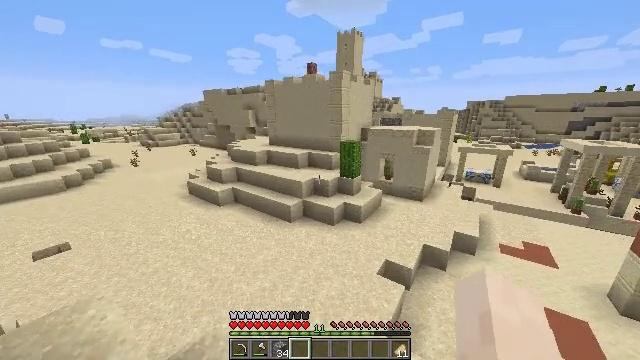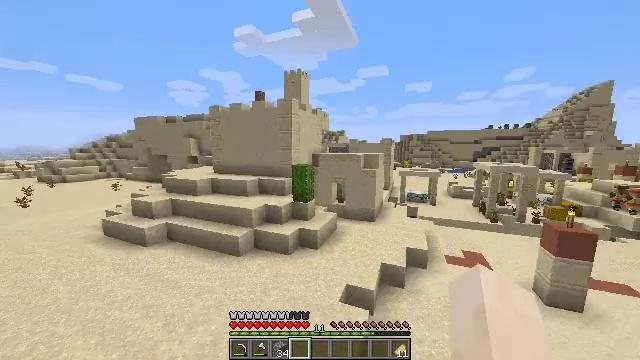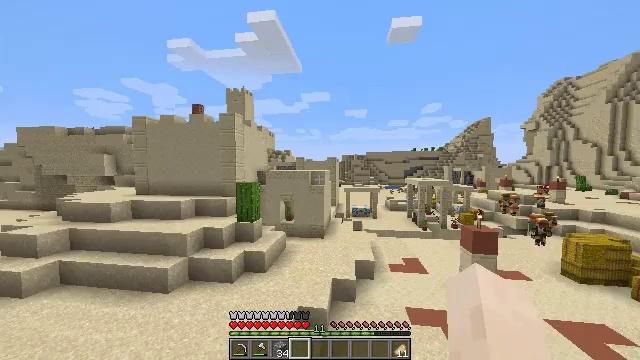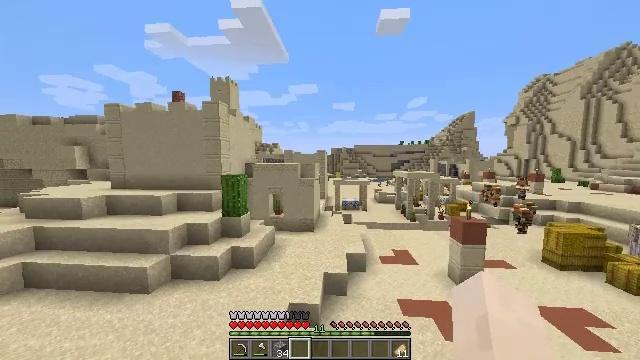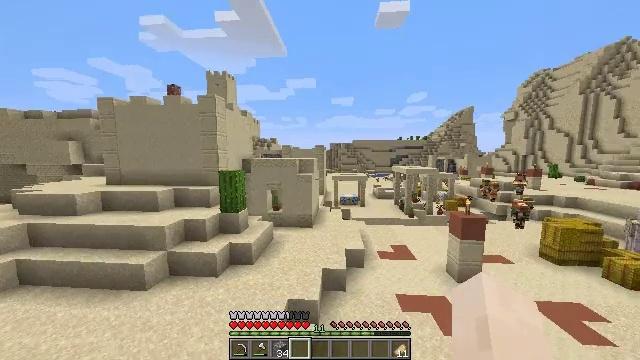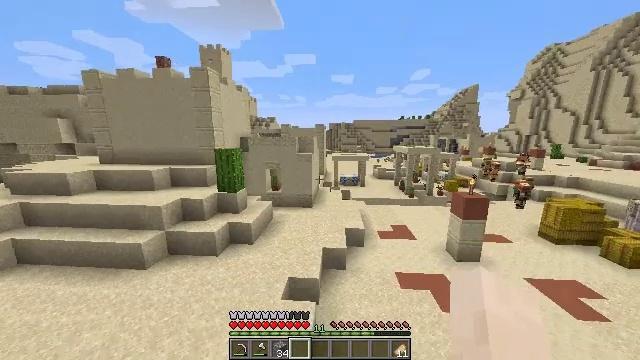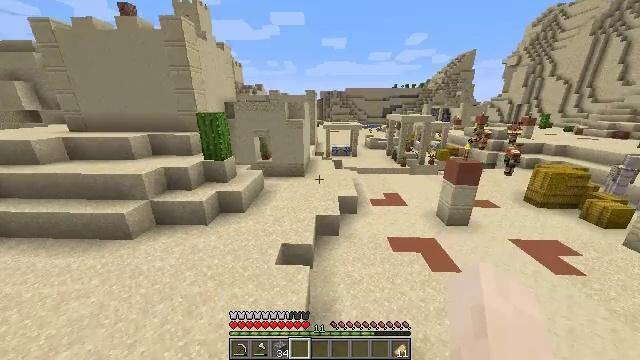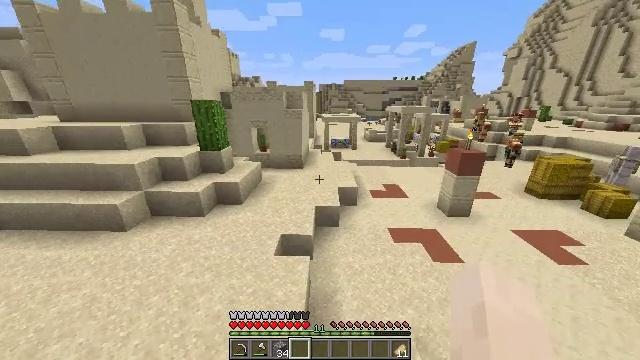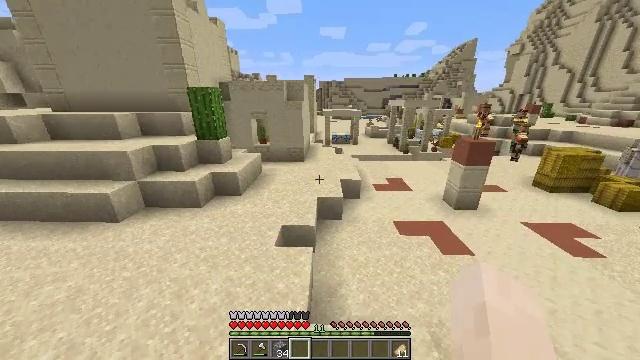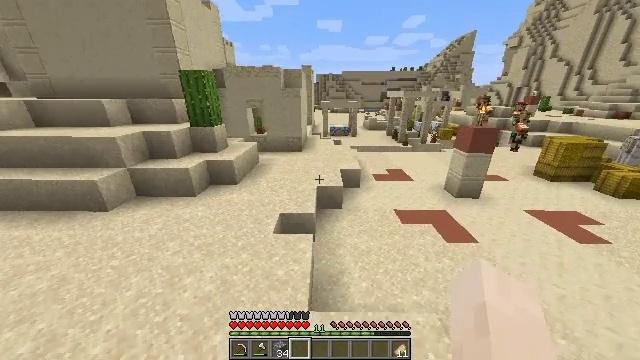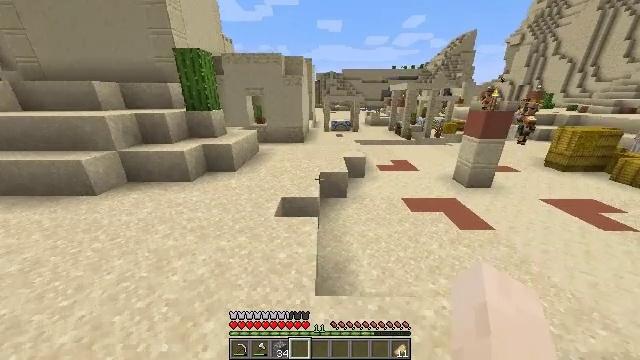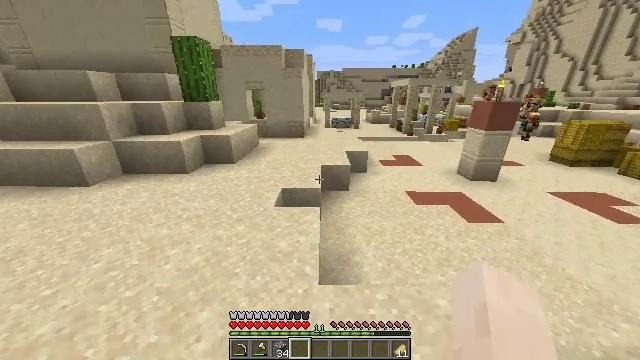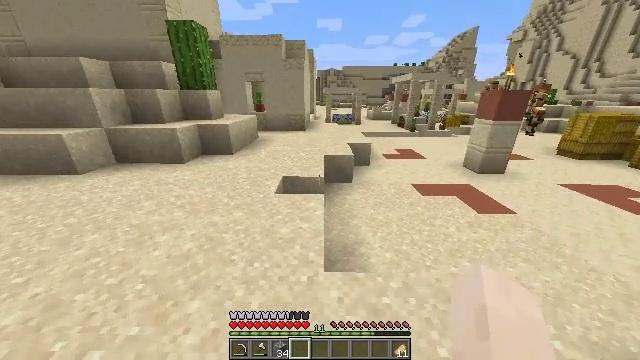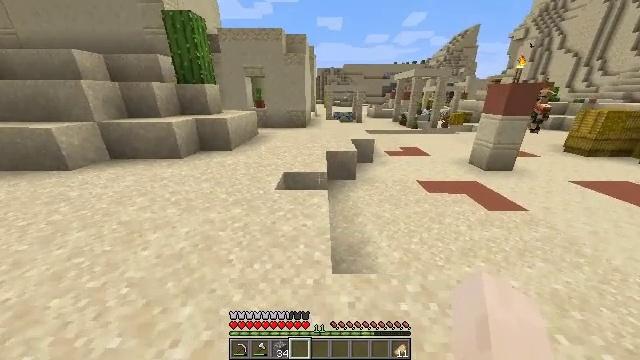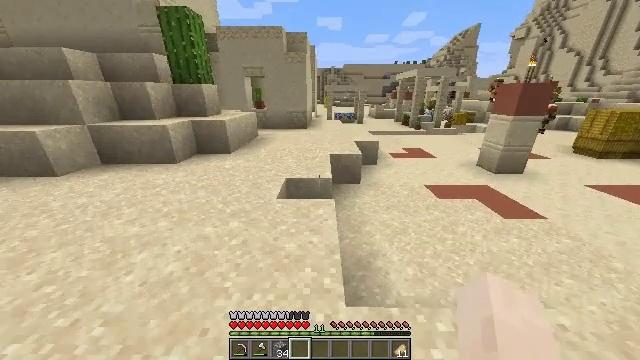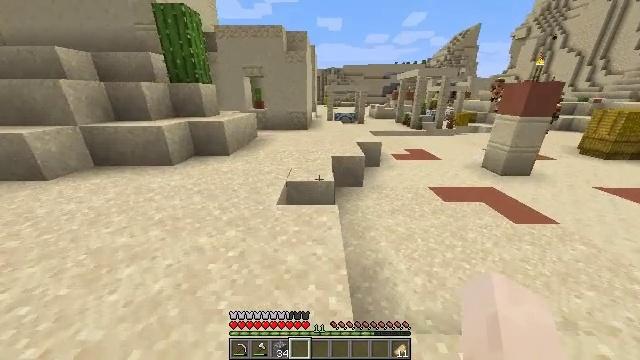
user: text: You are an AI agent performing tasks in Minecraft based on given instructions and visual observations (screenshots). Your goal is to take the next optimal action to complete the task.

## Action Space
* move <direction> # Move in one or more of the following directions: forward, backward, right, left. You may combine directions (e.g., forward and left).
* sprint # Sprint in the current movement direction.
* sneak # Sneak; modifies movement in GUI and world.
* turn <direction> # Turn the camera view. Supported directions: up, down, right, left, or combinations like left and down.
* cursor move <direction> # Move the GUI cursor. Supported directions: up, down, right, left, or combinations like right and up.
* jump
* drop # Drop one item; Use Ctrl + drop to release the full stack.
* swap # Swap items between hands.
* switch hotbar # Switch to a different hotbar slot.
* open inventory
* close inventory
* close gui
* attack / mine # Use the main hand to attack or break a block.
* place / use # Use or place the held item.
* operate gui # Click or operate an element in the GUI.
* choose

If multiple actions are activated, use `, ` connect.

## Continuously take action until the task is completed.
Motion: motion action
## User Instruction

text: Gather smooth sandstone from desert temples or structures.
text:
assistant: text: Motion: move forward, sprint, turn right and up
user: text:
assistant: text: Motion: move forward, sprint, turn right and up
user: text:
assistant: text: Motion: move forward, sprint, turn right and down
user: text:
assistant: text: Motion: move forward, sprint, turn down
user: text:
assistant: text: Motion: move forward, sprint, turn down
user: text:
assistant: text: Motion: move forward and move left, sprint, turn right and down
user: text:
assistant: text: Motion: move forward and move left, sprint, turn down
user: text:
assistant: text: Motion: move forward and move left, sprint
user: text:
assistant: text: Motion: move forward and move left, sprint, turn down
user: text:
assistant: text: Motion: move forward and move left, sprint
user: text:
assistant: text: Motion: move forward, sprint
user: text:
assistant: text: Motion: move forward, sprint
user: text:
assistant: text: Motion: move forward, sprint
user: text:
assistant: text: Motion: move forward, sprint
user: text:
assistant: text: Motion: move forward, sprint
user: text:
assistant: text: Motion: move forward, sprint
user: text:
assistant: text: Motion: move forward, sprint
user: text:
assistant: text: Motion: move forward, sprint
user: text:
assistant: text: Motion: move forward, sprint, turn right
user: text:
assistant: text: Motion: move forward, sprint, turn right
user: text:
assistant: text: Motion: move forward, sprint
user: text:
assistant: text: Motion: move forward, sprint
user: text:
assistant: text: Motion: move forward, sprint
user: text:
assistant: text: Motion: move forward, sprint
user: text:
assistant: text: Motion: move forward, sprint, jump
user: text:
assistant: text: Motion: move forward, sprint, jump
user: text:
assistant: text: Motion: move forward, sprint, turn right, jump
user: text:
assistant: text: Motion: move forward, sprint, turn right and up, jump
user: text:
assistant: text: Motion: move forward, sprint, turn right and up, jump
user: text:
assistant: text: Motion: move forward, sprint, jump